Question: I have a '<div>' that is set to be content editable and has a fixed height. On overflow the '<div>' shows vertical scrollbar. What I want is to detect absolute coordinates of the top-right (or top-left) point of images in my editable '<div>' especially when the image is partly visible. Is it possible? More important, is there a way to tell whether the top-right point is visible to the user or it is scrolled outside view?
Any help or idea will be highly appreciated.
This should illustrate my idea:

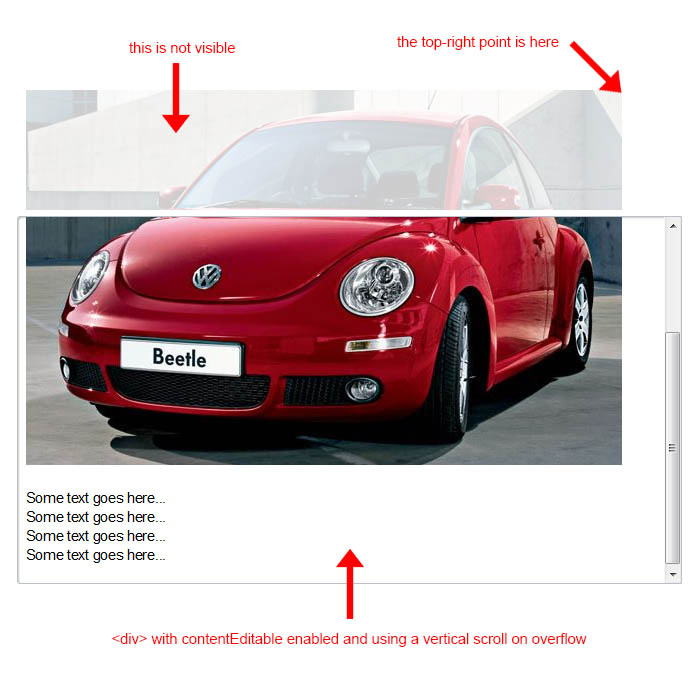
Answer: You can use <URL>'. The latter gives you the X/Y coordinates of the current window relative to the document, so if the Y coordinate of the window is higher than the element in question, it's top is off screen.